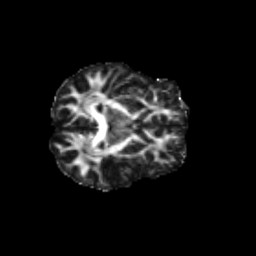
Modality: FA
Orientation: axial
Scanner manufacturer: siemens
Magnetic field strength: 3 T
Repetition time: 9.2 s
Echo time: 0.084 s